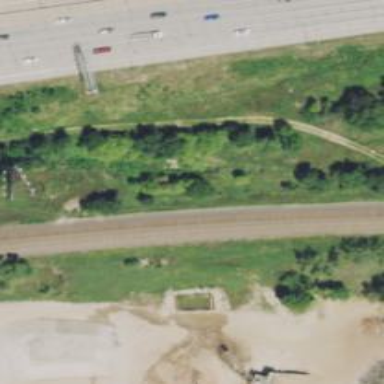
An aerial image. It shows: Railway track.